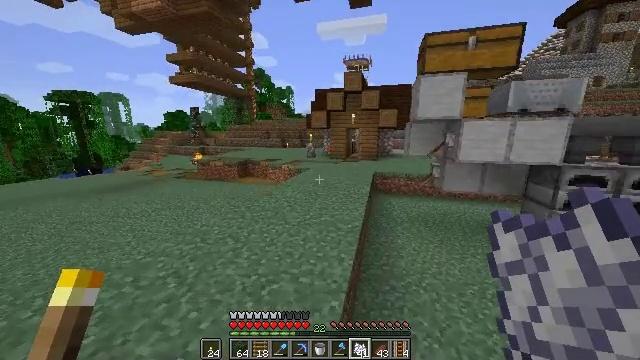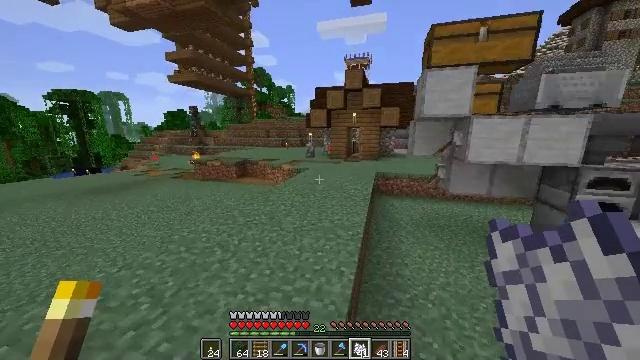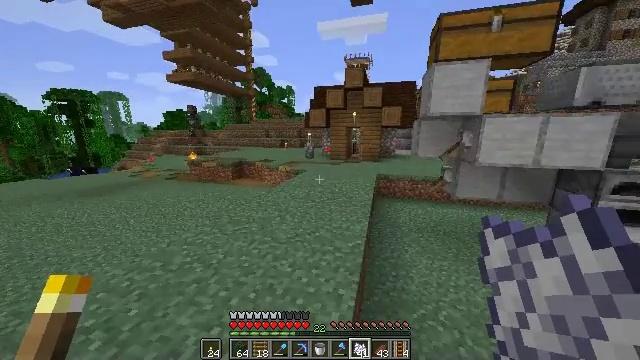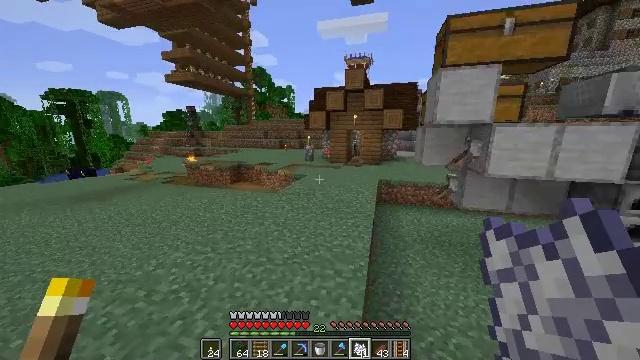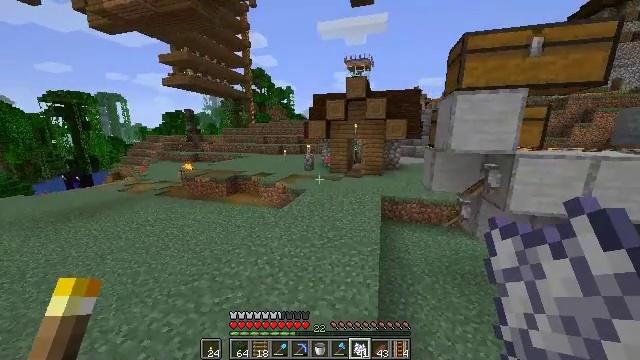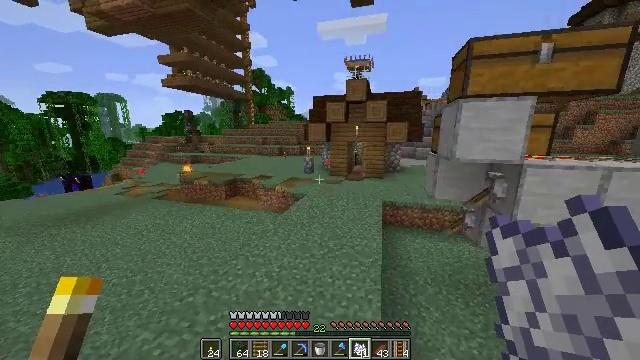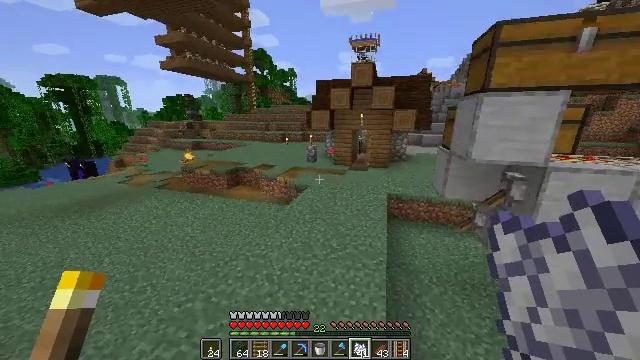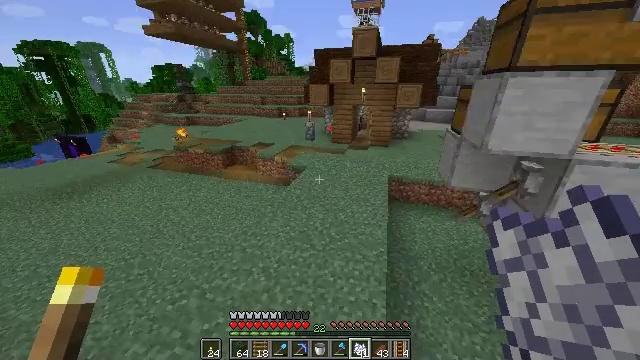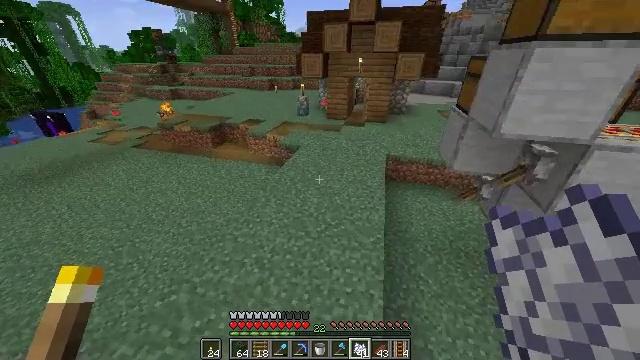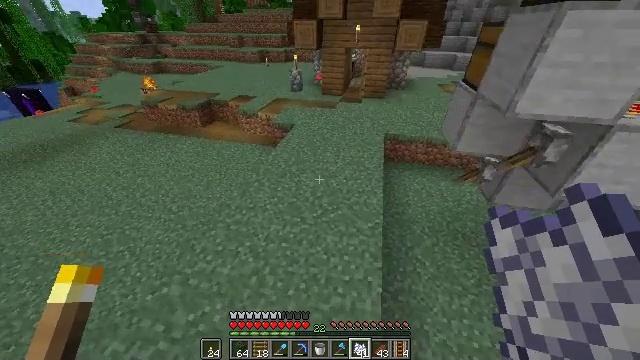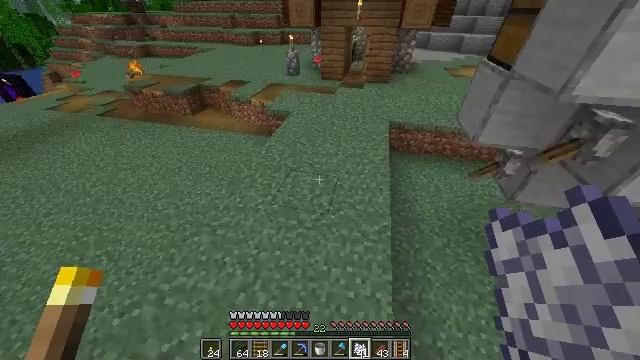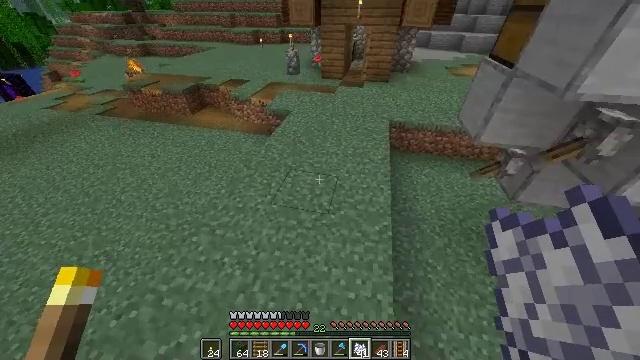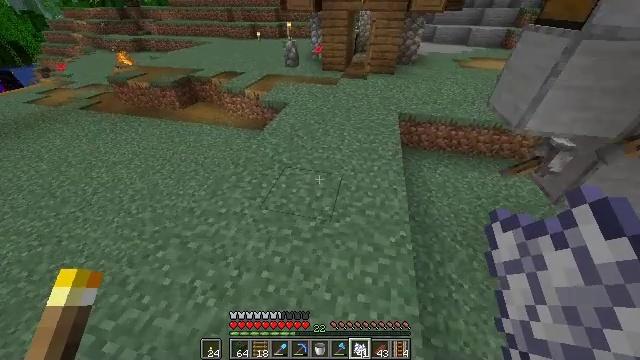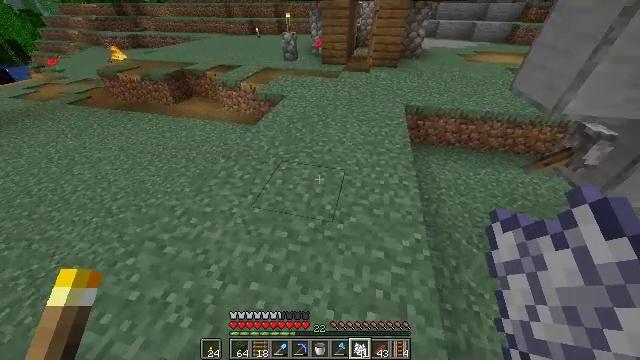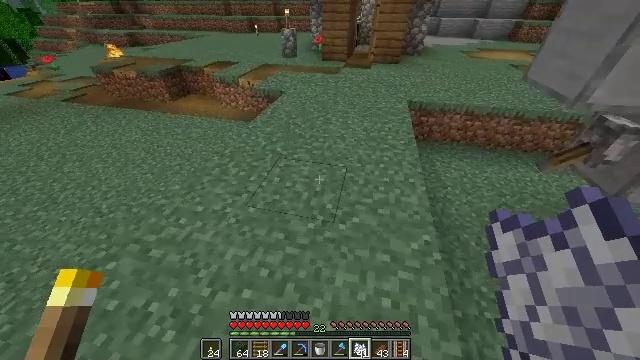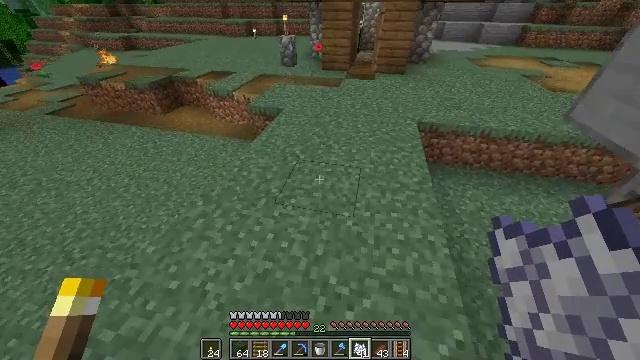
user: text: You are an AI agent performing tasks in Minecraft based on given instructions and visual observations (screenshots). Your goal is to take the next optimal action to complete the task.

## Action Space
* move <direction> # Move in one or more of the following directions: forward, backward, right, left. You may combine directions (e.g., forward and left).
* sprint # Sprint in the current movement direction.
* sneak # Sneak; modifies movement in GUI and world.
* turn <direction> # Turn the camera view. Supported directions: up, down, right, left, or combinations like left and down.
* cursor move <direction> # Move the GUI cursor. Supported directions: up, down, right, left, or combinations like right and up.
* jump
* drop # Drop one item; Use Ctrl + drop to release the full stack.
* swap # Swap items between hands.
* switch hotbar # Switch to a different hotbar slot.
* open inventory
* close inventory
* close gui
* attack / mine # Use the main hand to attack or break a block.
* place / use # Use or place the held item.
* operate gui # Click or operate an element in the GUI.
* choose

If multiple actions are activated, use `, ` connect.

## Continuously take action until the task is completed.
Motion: motion action
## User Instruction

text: Collect the blue bed by attacking it.
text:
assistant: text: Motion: move forward, jump
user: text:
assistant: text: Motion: move forward, sprint, jump
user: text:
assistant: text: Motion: move forward, sprint, jump
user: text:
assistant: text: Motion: move forward, sprint, jump
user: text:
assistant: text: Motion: move forward, sprint, jump
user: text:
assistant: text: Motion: move forward, sprint, turn down, jump
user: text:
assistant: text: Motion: move forward, turn down, jump
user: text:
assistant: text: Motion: move forward, turn right and down, jump
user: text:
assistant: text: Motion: move forward, turn right and down, jump
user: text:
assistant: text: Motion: move forward, sprint, turn down, jump
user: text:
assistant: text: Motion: move forward, sprint, jump
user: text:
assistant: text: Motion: move forward, sprint, jump
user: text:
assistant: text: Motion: move forward, sprint, jump
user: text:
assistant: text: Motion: move forward, jump
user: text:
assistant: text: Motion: move forward, jump
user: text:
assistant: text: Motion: move forward, jump
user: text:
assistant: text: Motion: move forward, jump
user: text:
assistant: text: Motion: move forward, sprint, jump
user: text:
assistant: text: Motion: move forward, sprint, jump
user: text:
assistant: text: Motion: move forward, jump
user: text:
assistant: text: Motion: move forward, jump
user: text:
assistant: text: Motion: move forward, jump
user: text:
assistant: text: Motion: move forward, jump
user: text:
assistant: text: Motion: move forward, jump
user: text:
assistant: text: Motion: move forward, jump
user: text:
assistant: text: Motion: move forward, jump
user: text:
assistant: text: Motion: move forward, turn right, jump
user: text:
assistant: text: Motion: move forward, turn right and up, jump
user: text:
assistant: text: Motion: move forward, turn right and up, jump
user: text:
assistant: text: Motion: move forward, turn right